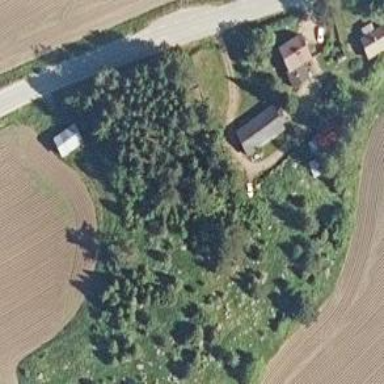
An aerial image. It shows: Farmyard area.